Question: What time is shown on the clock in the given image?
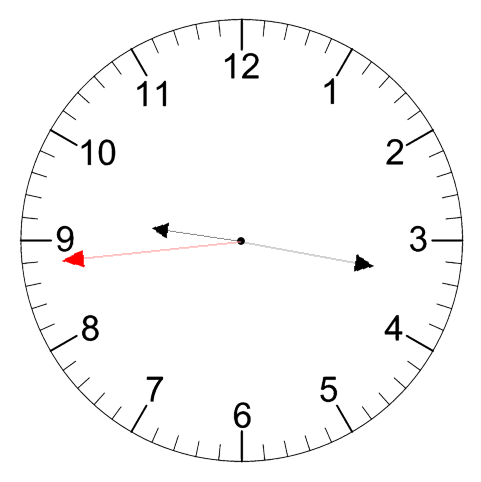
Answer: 09:16:44